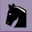
Piece: bN